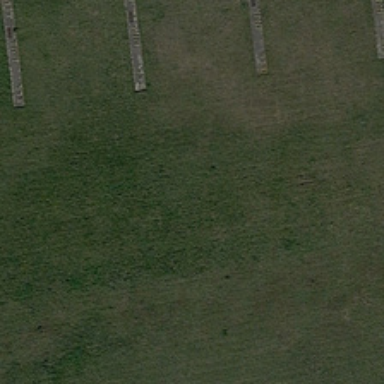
It is a piece of green meadow .